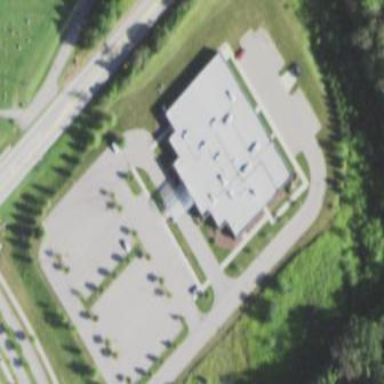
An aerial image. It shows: Clinic building offering healthcare services.